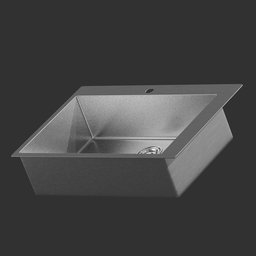
Label: appliances